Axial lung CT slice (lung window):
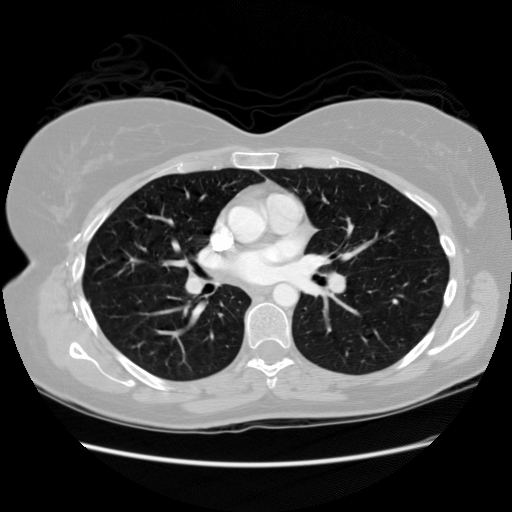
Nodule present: no